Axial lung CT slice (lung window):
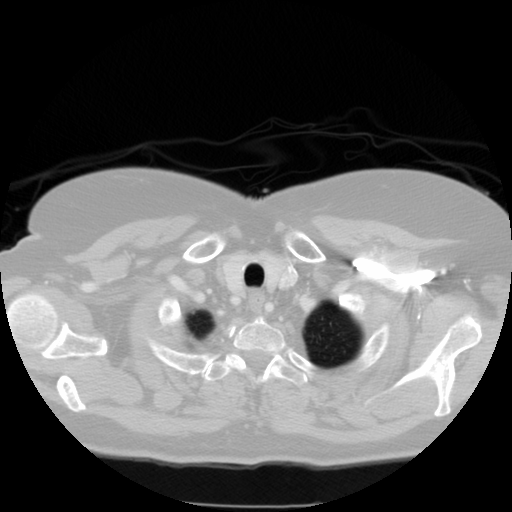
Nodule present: no